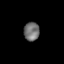
Tissue: lung
Cell type: Endothelial cells
Senescence score: 0.5781
Nuclear area (px): 285
Mean DAPI intensity: 111.979